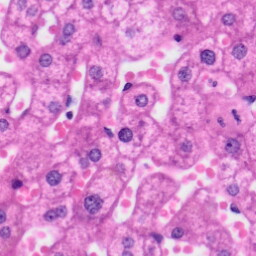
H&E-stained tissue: Liver